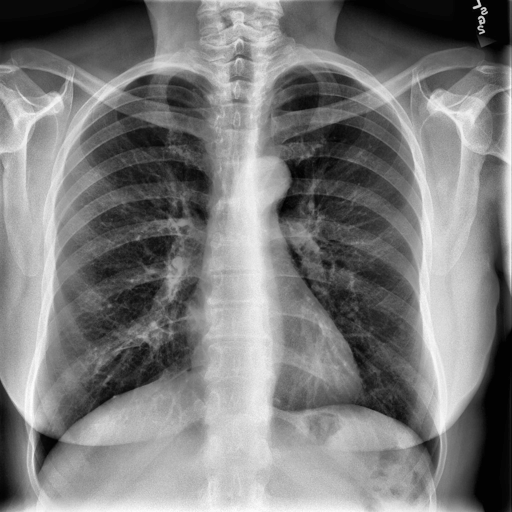
Finding: NORMAL